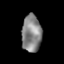
Tissue: lung
Cell type: T cells
Senescence score: 0.1948
Nuclear area (px): 710
Mean DAPI intensity: 133.473